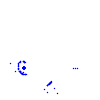
Particle: kaon